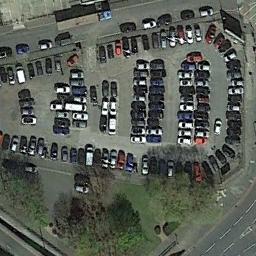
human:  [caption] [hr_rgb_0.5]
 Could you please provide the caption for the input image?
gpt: The parking lot with lots of neatly arranged cars is surrounded by roads .

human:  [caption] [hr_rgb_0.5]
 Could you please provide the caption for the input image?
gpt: There are many cars in the parking lot .

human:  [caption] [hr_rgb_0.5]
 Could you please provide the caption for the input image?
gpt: There are some green trees beside the parking lot with many cars .